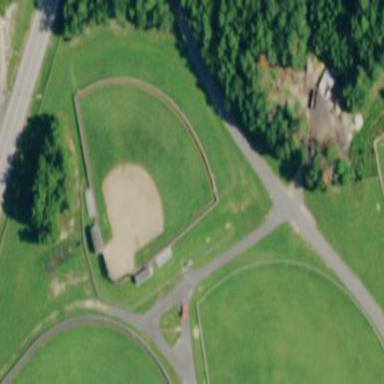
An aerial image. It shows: Baseball pitch for leisure land.